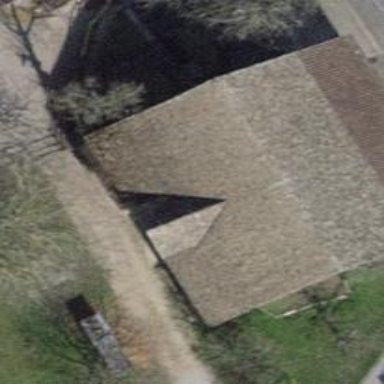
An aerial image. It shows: Farm auxiliary building.